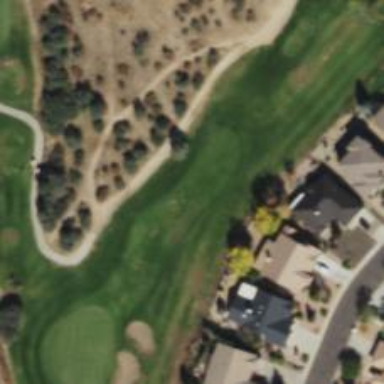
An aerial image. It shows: View of golf hole.